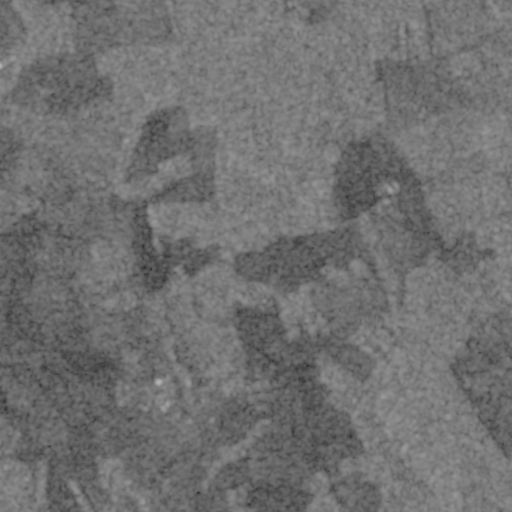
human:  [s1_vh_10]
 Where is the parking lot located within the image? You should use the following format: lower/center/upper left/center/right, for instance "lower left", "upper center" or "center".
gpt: The parking lot is located in the upper left of the image.
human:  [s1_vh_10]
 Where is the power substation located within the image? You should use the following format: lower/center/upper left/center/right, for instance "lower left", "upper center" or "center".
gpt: The power substation is located in the upper left of the image.
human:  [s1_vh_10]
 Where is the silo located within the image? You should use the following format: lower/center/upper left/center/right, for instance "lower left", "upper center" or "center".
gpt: The silo is located in the lower left of the image.
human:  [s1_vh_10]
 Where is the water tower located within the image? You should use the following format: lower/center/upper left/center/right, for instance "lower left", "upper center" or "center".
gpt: The water tower is located in the lower center of the image.
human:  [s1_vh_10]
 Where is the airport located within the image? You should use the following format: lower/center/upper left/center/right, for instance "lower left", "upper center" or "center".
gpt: There is no airport in the image.

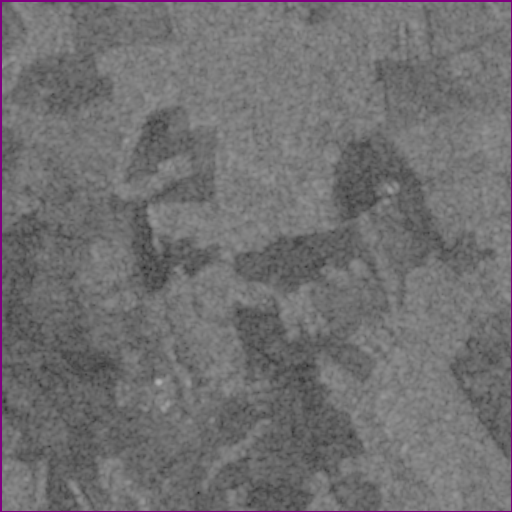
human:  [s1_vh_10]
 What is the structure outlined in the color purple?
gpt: The structure outlined in purple is a crop field.
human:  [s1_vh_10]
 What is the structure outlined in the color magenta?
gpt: There is no magenta outline.